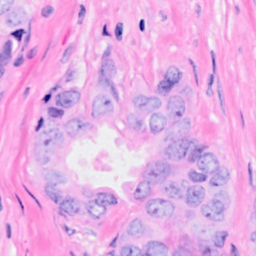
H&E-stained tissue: Breast